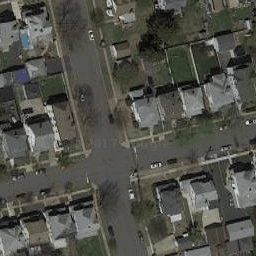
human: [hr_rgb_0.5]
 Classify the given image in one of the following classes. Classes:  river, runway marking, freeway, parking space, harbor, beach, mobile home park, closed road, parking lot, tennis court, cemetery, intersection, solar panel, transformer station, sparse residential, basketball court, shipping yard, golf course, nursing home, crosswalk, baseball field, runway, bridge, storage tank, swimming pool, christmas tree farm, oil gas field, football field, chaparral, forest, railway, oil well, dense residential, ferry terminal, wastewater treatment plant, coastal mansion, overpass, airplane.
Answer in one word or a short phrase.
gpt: intersection